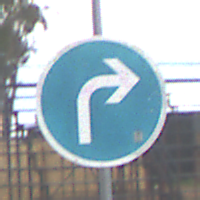
Verkehrszeichen: VorgeschriebeneFahrtrichtungRechts
Umgebung: Outdoor, RoadRail
Tageszeit: MorningAfternoon
Wetter: PartlyCloudy
Licht: Natural
Jahreszeit: NotSpecified
Kontrast: LowContrast